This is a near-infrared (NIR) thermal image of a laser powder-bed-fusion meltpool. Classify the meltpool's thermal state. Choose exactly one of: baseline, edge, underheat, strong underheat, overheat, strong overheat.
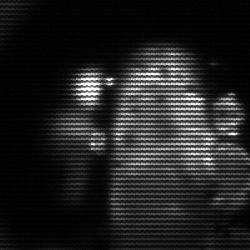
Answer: strong underheat